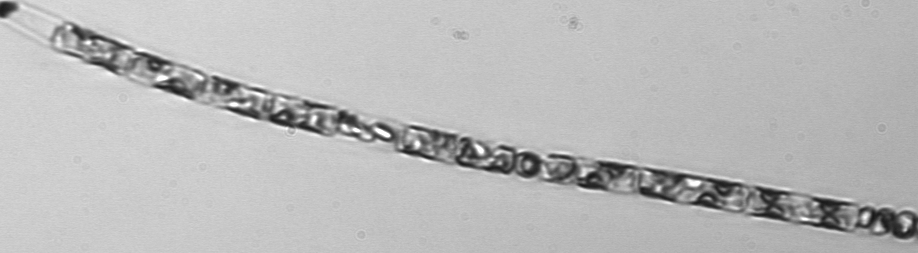
Label: Guinardia_delicatula_TAG_internal_parasite